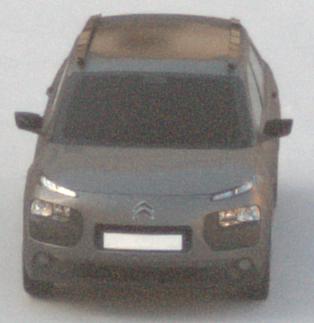
Make: Citroen
Model: C4 Cactus PureTech 75
Detailed model: C4 Cactus
Model produced from: 2014/09
Model produced until: 2015/03
Doors: 5
Color: gray
Road condition: dry road
Daytime: sunrise or sunset
Contrast: low contrast